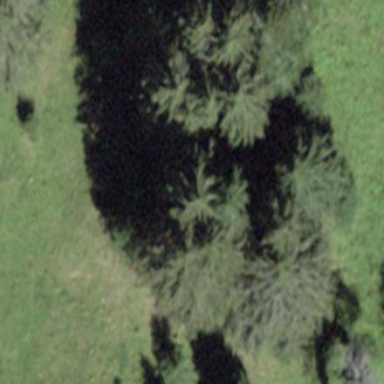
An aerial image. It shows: Forest area.